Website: ulta-beauty
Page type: billing-address
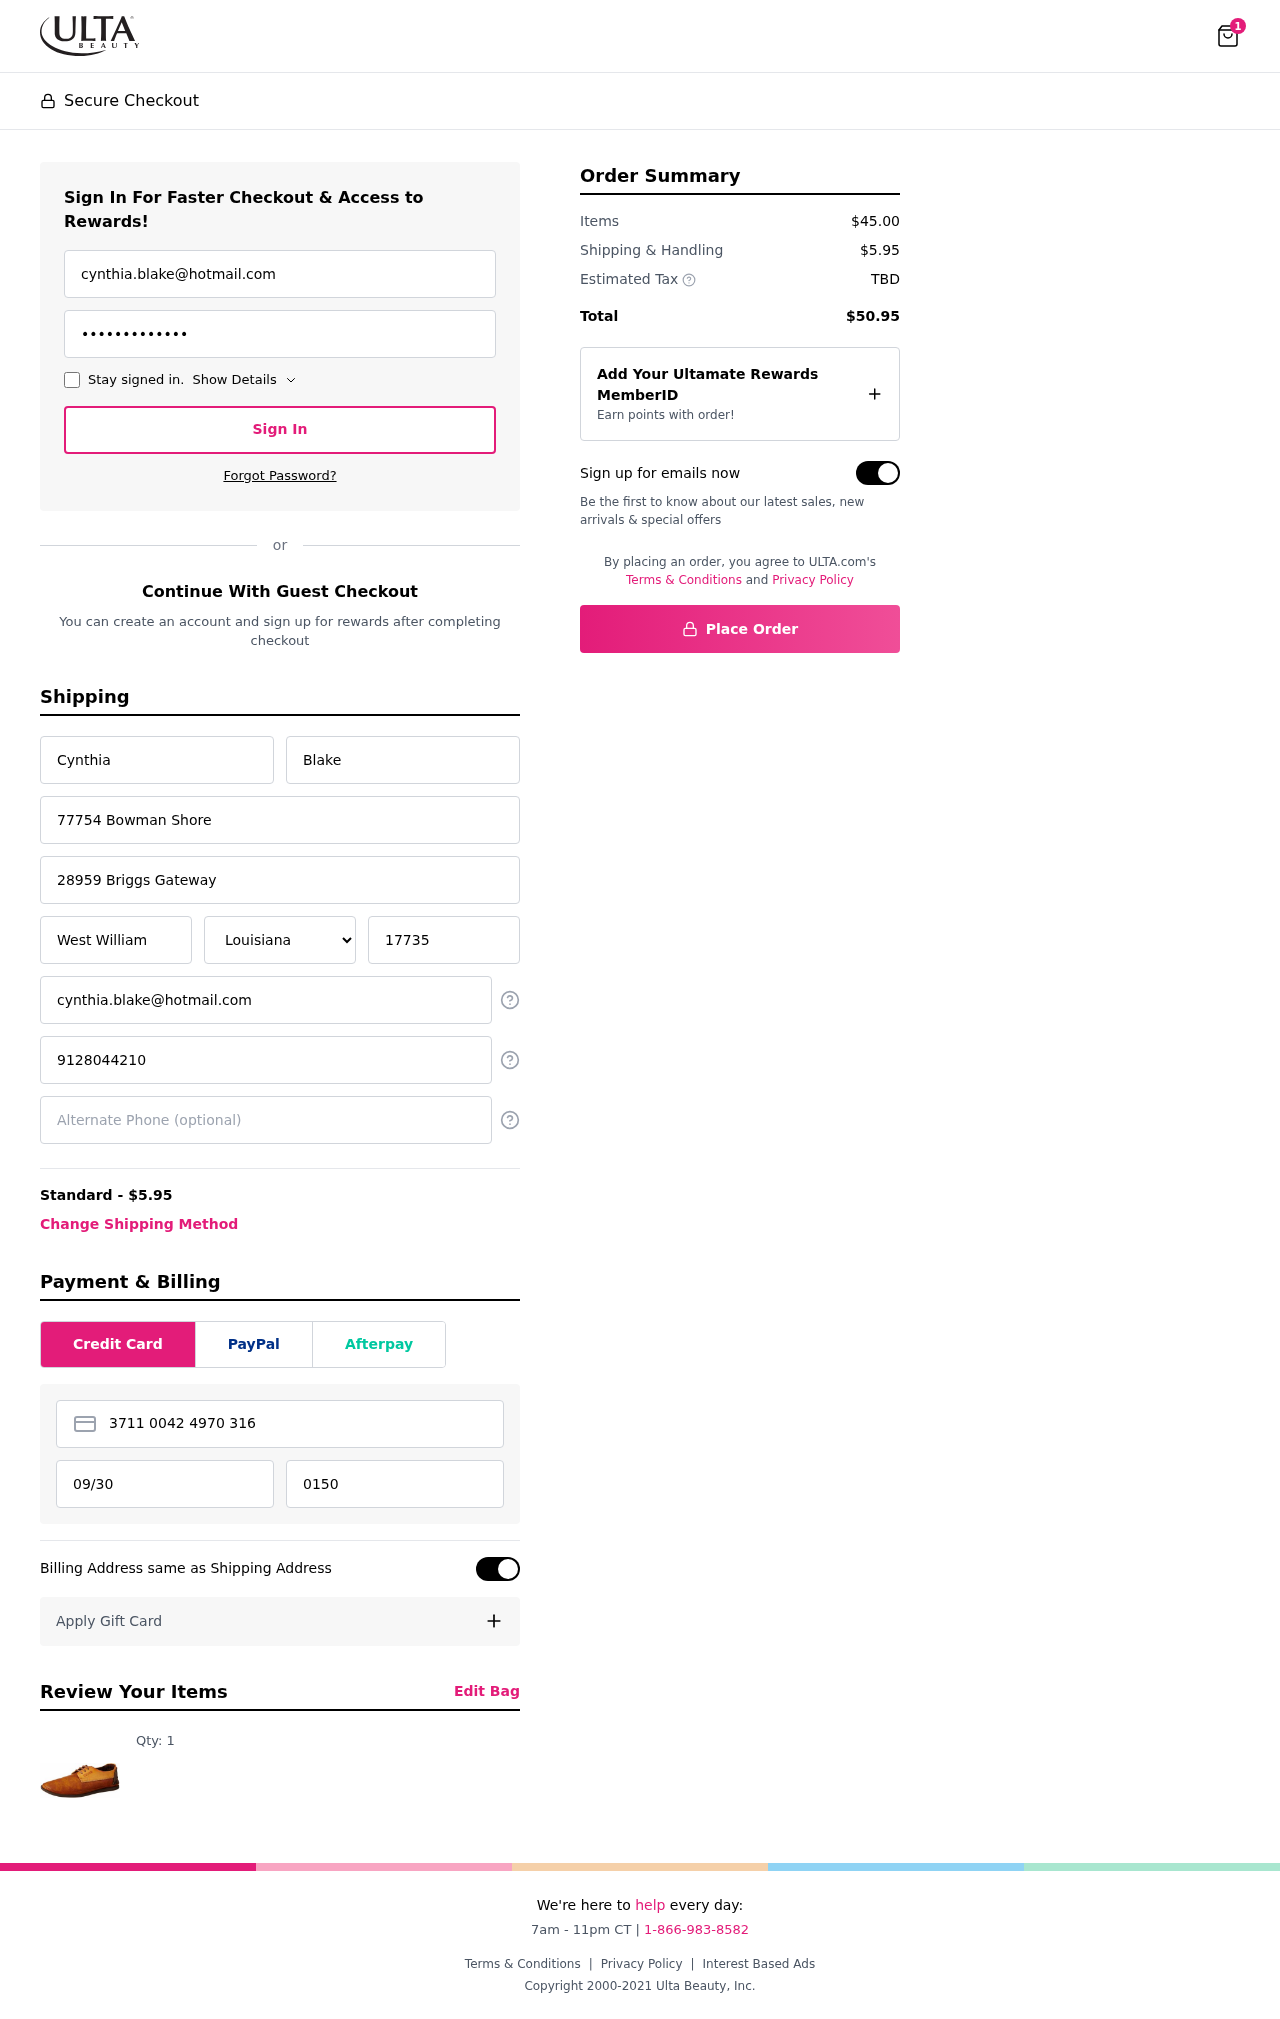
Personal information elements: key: PII_STATE
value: Louisiana
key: PII_EMAIL
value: cynthia.blake@hotmail.com
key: PII_FIRSTNAME
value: Cynthia
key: PII_LASTNAME
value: Blake
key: PII_STREET
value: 77754 Bowman Shore
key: PII_STREET2
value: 28959 Briggs Gateway
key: PII_CITY
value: West William
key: PII_POSTCODE
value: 17735
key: PII_PHONE
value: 9128044210
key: PII_CARD_NUMBER
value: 3711 0042 4970 316
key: PII_CARD_EXPIRY
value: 09/30
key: PII_CARD_CVV
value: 0150
Product elements: key: PRODUCT1_QUANTITY
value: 1
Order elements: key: ORDER_NUM_ITEMS
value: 1
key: ORDER_SHIPPING_COST
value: $5.95
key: ORDER_SUBTOTAL
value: $45.00
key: ORDER_TOTAL
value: $50.95